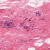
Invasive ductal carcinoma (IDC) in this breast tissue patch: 0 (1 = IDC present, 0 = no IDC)